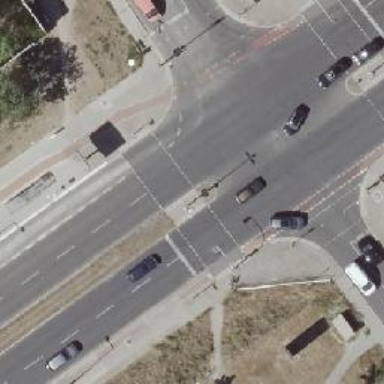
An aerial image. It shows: Crossing with traffic signals and pedestrian island.